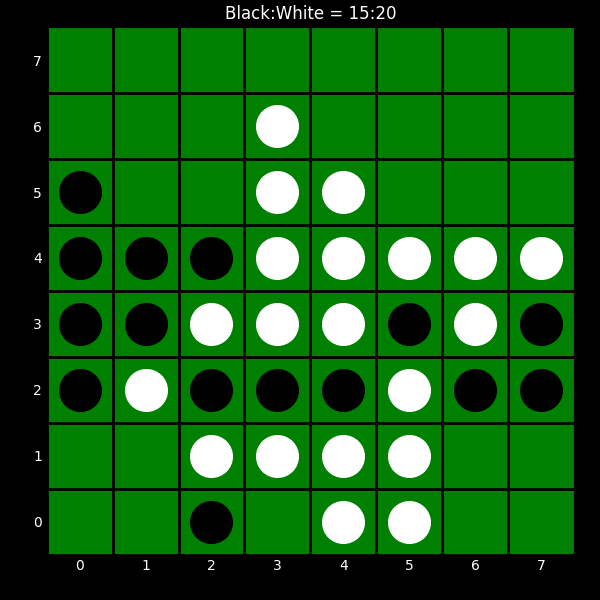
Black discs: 15
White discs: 20